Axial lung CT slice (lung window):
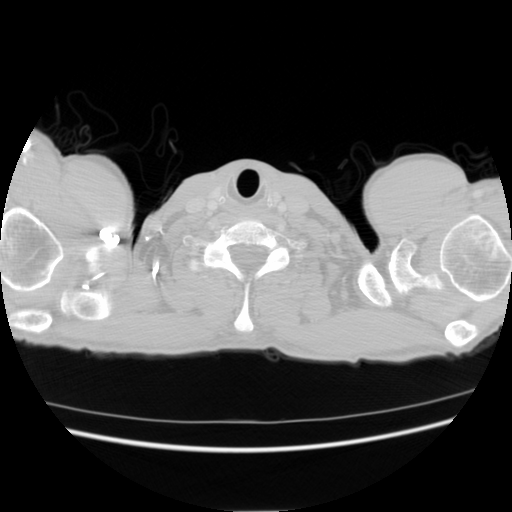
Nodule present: no